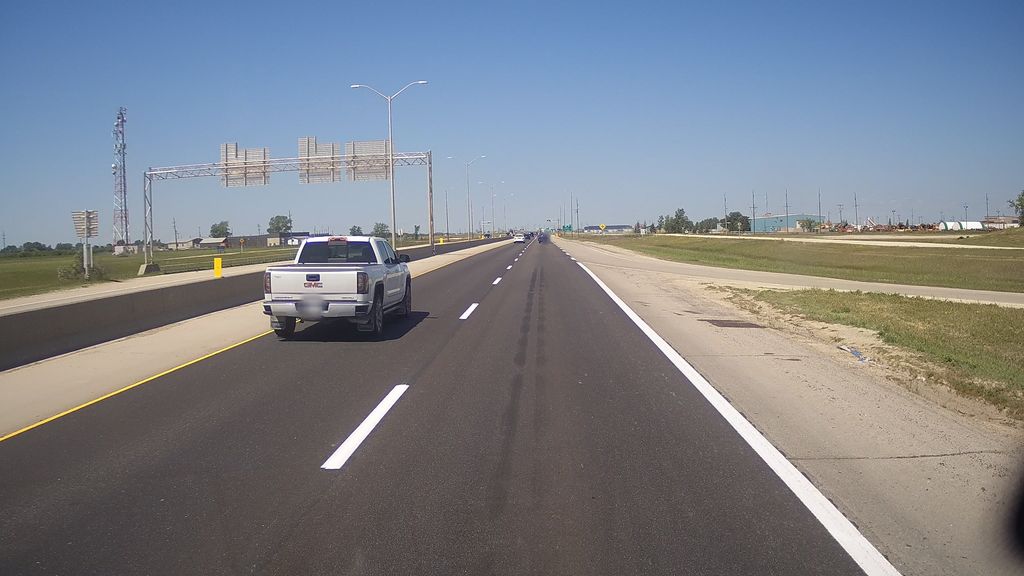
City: winnipeg